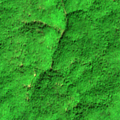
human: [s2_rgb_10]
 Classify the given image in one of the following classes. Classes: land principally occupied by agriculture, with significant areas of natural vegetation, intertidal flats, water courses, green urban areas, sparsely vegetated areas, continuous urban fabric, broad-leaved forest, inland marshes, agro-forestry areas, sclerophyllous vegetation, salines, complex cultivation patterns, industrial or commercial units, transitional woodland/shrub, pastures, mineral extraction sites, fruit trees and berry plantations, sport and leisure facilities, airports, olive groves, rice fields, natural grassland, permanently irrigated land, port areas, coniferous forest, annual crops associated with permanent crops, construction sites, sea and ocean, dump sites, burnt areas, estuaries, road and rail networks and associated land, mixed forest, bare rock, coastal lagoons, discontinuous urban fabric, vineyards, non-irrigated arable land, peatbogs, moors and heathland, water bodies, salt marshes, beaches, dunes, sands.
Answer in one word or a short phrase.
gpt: broad-leaved forest